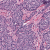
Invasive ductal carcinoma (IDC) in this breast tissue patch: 1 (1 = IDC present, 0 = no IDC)